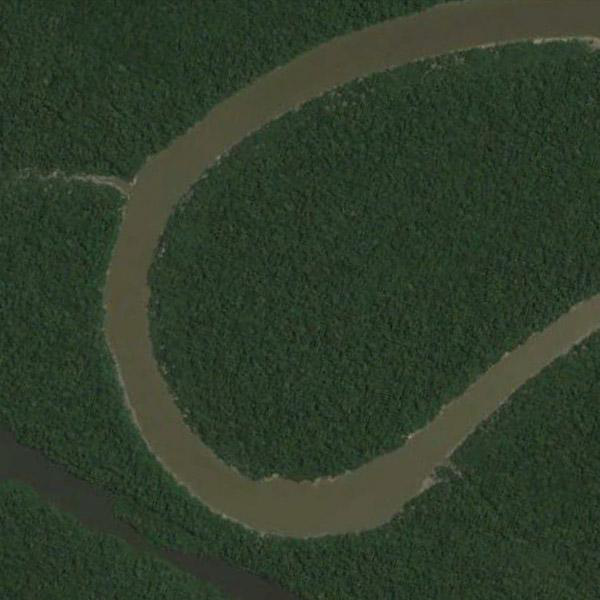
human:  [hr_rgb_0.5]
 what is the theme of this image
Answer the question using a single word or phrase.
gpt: river